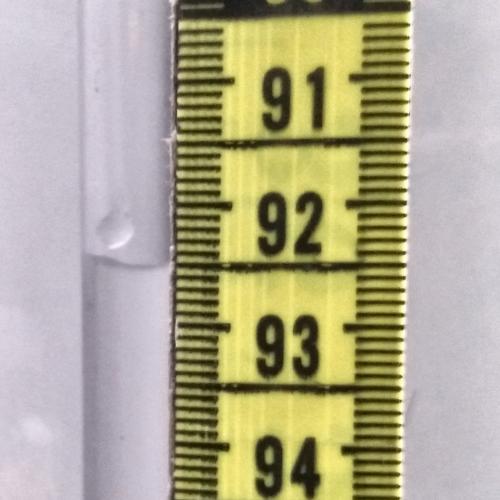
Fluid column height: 92.5 cm